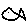
Label: fish